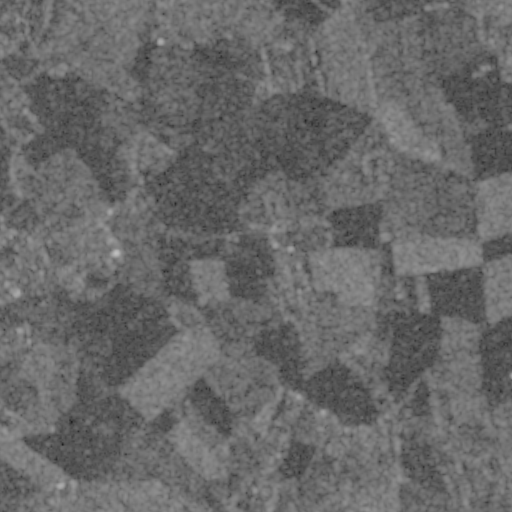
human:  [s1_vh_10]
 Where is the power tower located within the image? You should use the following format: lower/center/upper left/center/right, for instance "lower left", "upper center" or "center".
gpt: The power tower is located in the upper right of the image.
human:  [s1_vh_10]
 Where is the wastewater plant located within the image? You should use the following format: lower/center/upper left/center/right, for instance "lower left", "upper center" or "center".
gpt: The wastewater plant is located in the center left of the image.
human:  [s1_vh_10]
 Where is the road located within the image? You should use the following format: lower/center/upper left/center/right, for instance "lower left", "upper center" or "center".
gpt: There is no road in the image.

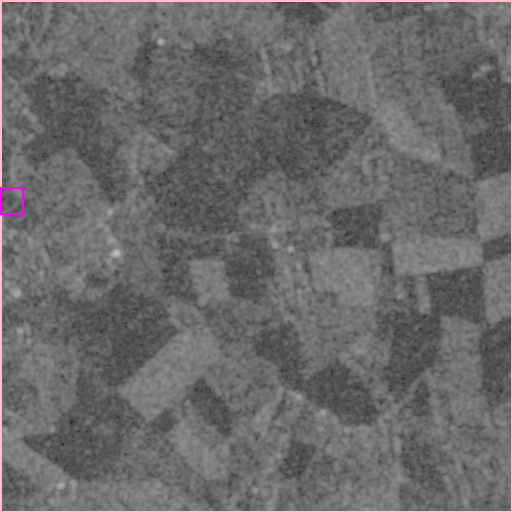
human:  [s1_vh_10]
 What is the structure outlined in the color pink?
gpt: The structure outlined in pink is a crop field.
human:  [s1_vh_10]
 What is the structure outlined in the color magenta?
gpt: The structure outlined in magenta is a wastewater plant.
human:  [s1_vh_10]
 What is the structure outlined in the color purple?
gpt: There is no purple outline.